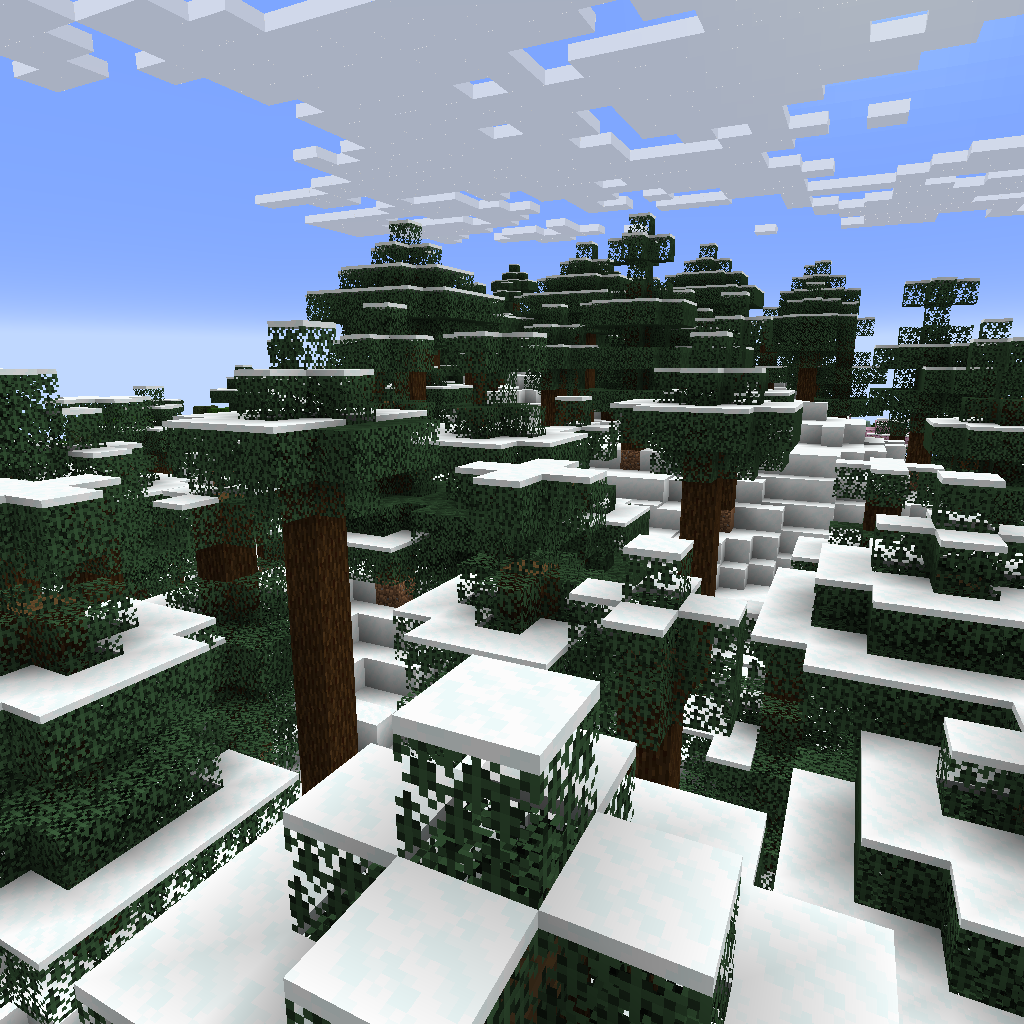
snowy trees in grove